Field crop: maize
Growth stage: 1
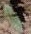
Species: datura